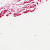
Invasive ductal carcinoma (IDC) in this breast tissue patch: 0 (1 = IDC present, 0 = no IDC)